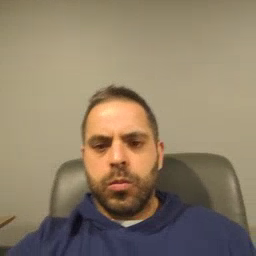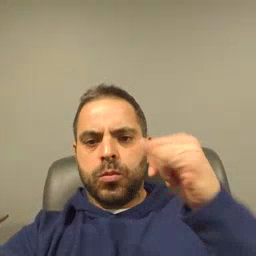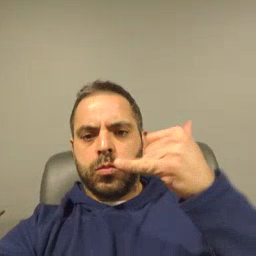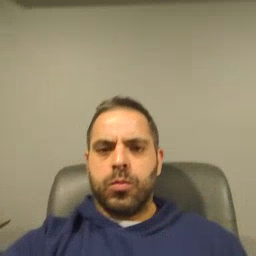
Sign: yellow